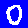
Digit: 0